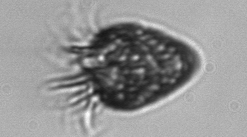
Label: Strombidium_morphotype2